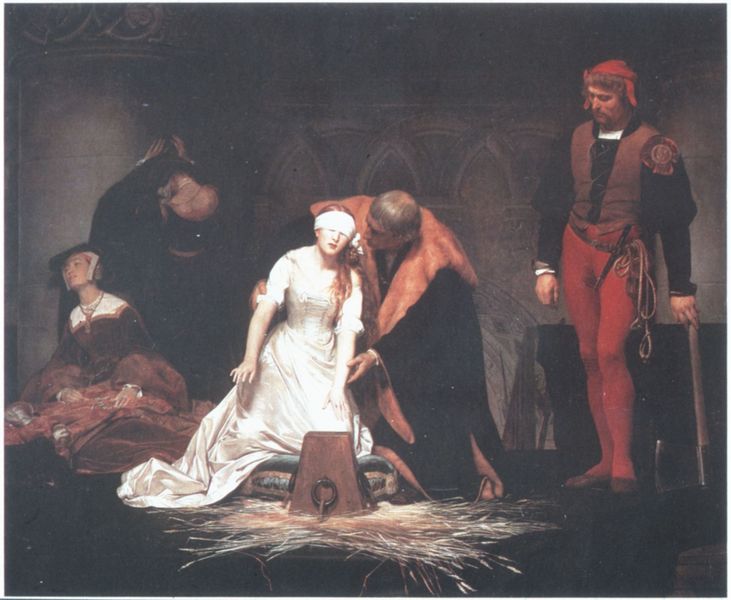
Titel: Jane Grey
Künstler: Paul Delaroche
Institution: London, National Gallery
Schlagwörter: gemälde, mann, weiß, frauen, frau, holz, kleid, männer, schwarz, stroh, rot, augen, henker, hinrichtung, köpfen, pelz, kirche, gewand, haare, mantel, nazarener, ring, knien, beten, pfarrer, gefängnis, kerker, axt, gefangene, knieen, priester, heilige, block, beil, verbunden, augenbinde, fessel, barbara, kniet, schafott, holzblock, kniene, richtblock, 1920, 1910, bail, verbunden rot